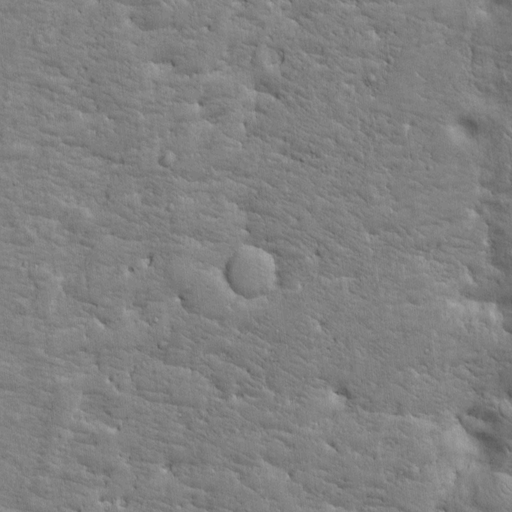
Classes present: Background